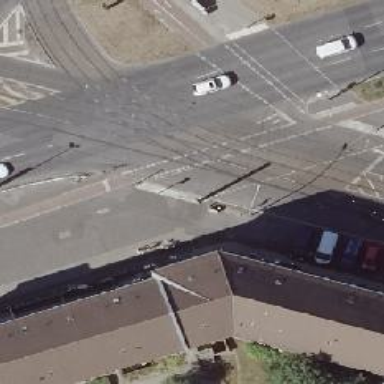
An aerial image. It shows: Tram crossing on the railway.